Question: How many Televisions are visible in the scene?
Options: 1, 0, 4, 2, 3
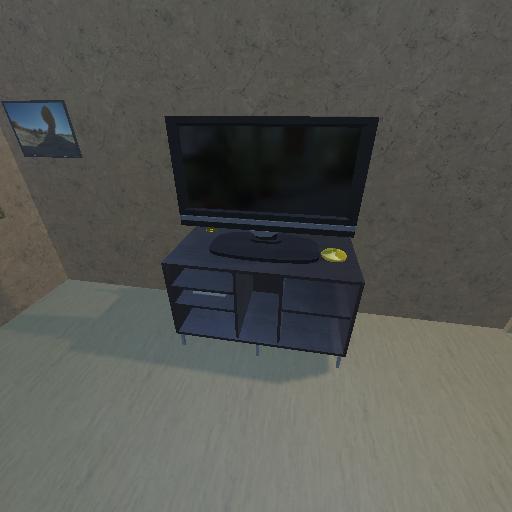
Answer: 1